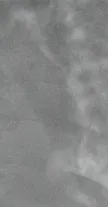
Histological endomyocardial biopsy specimen of the right atrium and lung rapid deterioration of Case1. (B) The intracardial echocardiography demonstrates the mass of the right atrium and well-targeted biopsy catheter (arrow) on the mass.
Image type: radiology (ultrasound)